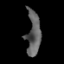
Tissue: lung
Cell type: Others
Senescence score: 0.1747
Nuclear area (px): 591
Mean DAPI intensity: 95.717